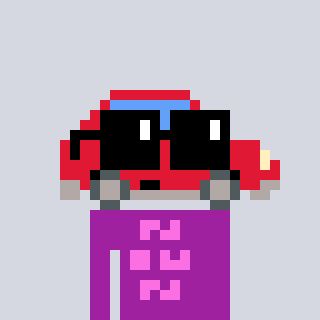
a pixel art character with square black sunglasses, a car-shaped head and a magenta-colored body on a cool background